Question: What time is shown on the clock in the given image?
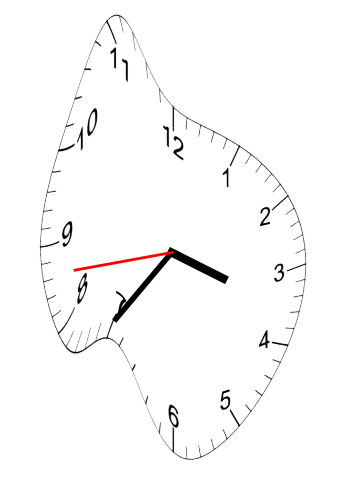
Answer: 03:35:43